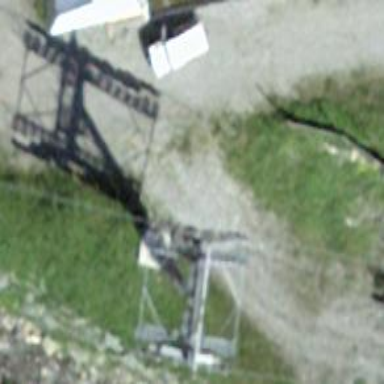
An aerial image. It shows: Pylon used for aerialway.